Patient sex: F
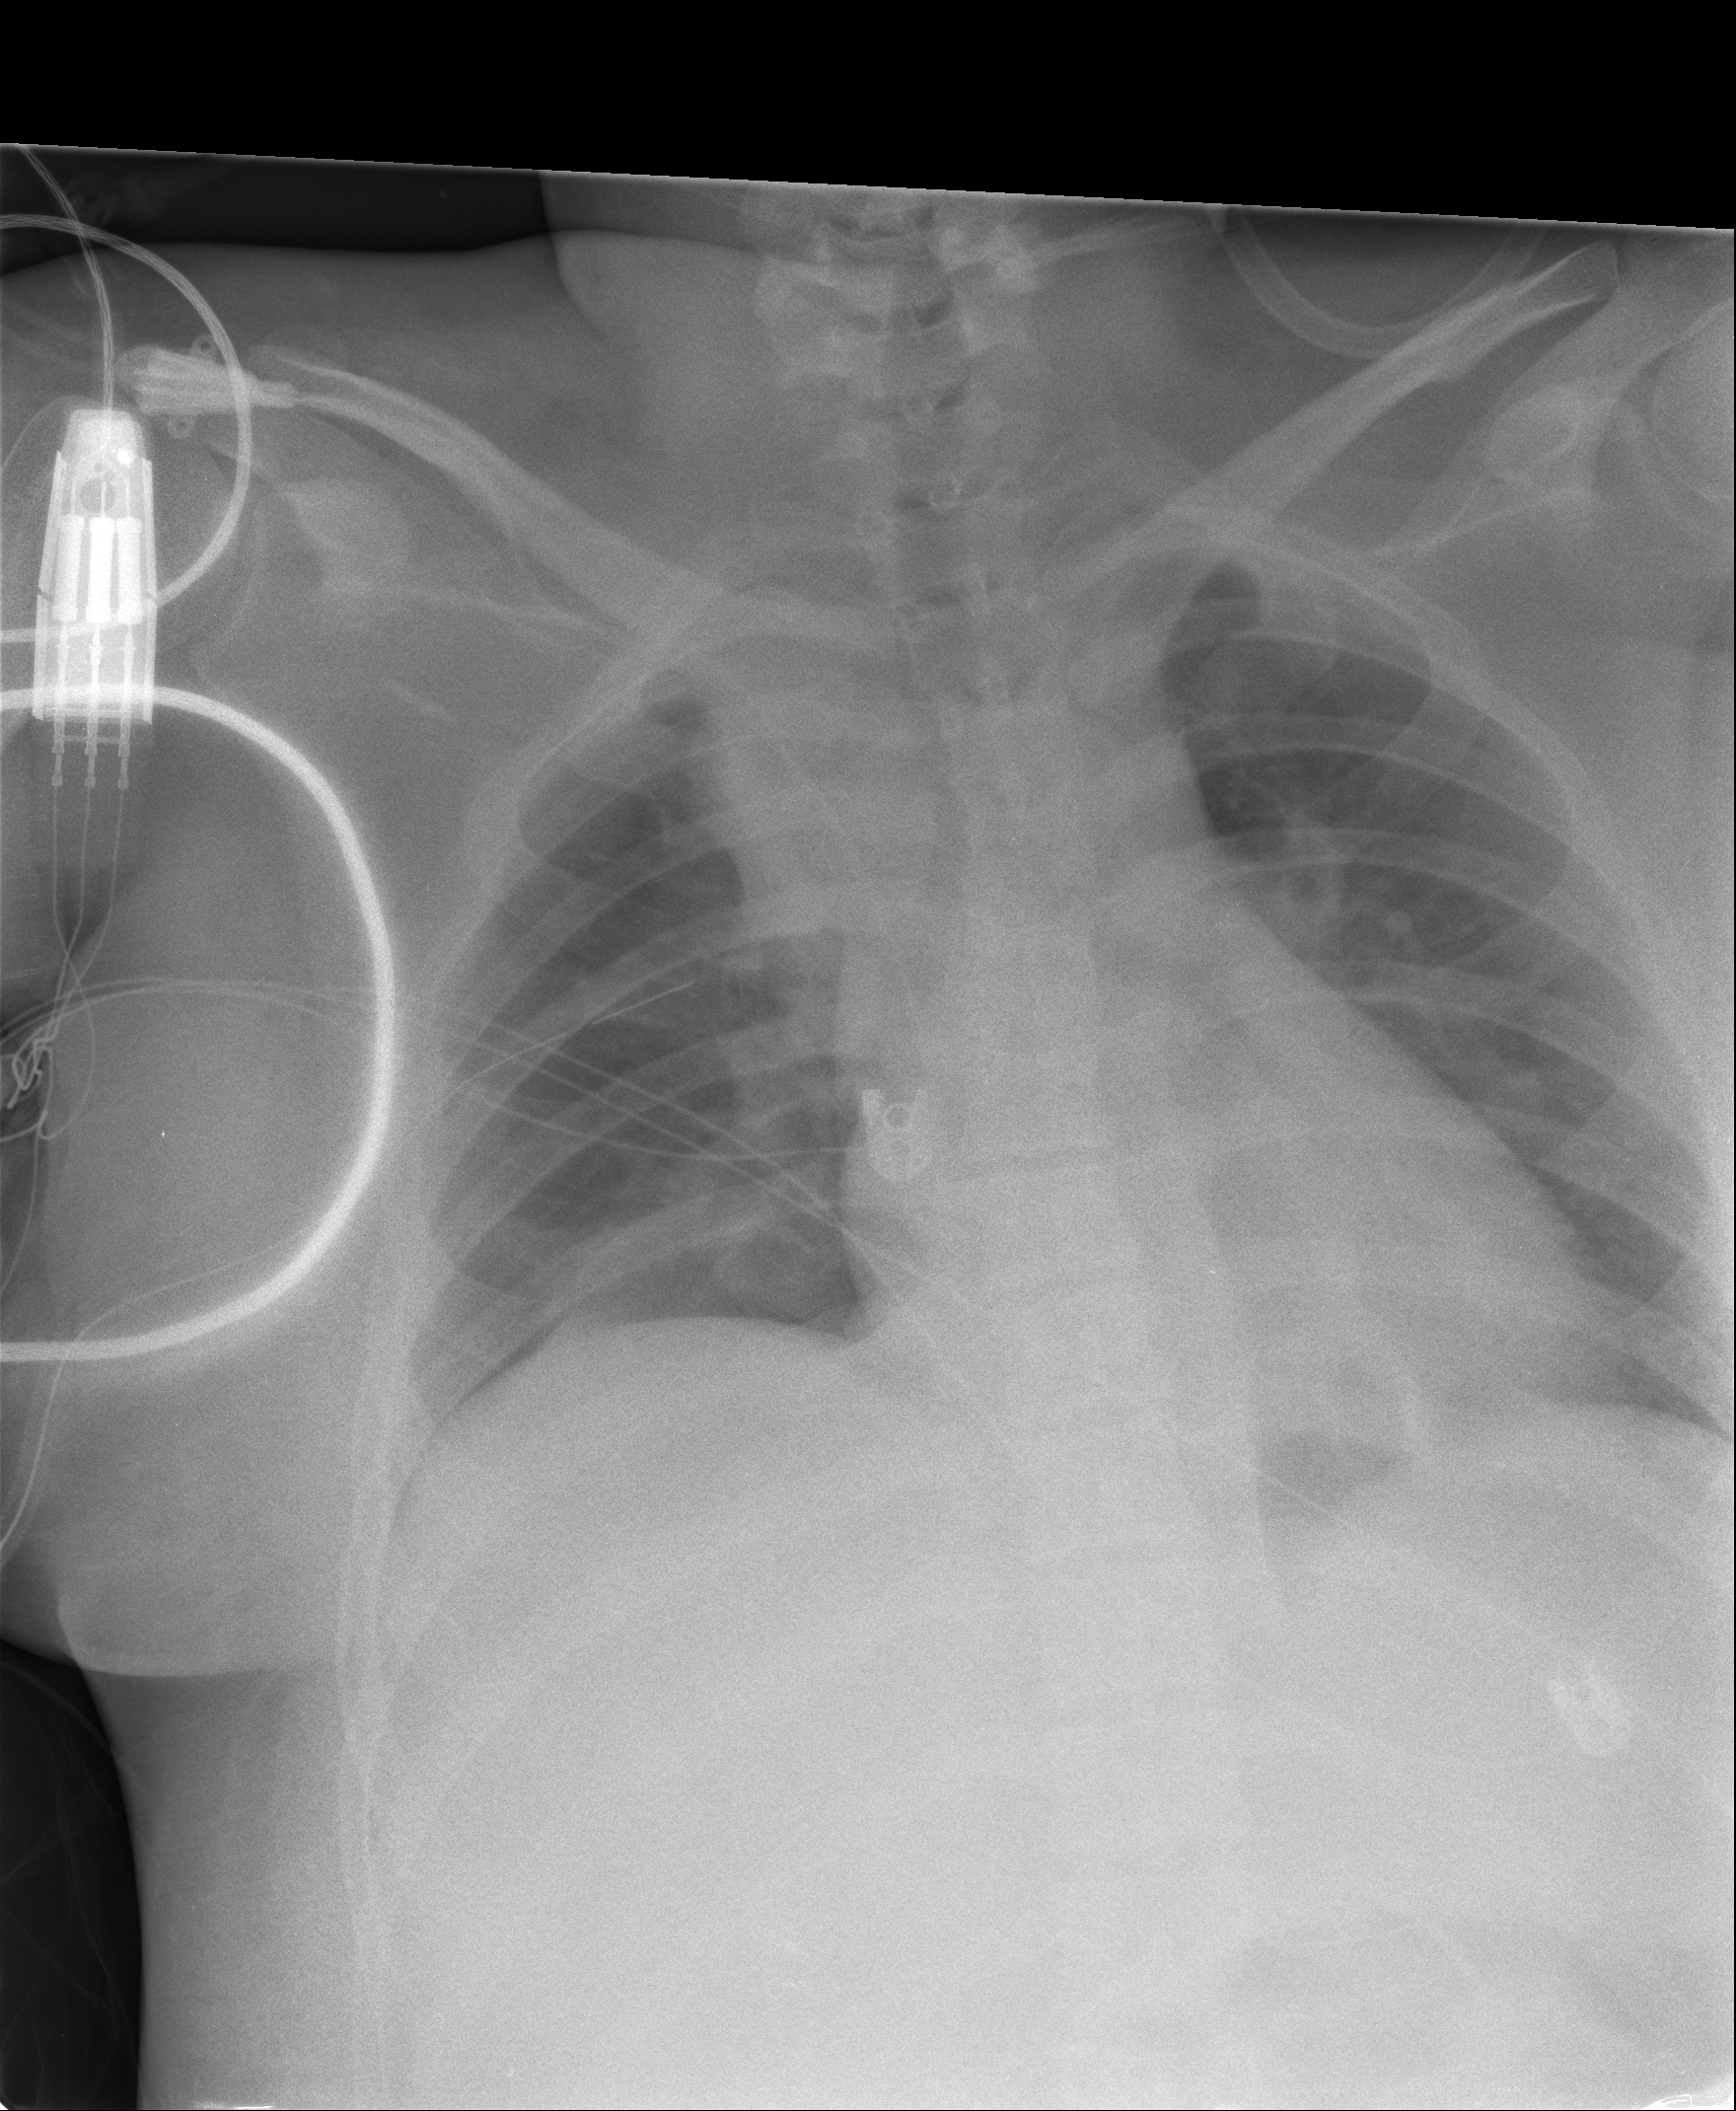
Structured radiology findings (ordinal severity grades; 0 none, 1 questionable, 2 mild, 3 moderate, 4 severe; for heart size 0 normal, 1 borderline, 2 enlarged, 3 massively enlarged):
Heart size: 2
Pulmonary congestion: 2
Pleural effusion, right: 0
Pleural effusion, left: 0
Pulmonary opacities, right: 0
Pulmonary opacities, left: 0
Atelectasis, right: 2
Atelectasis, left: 0